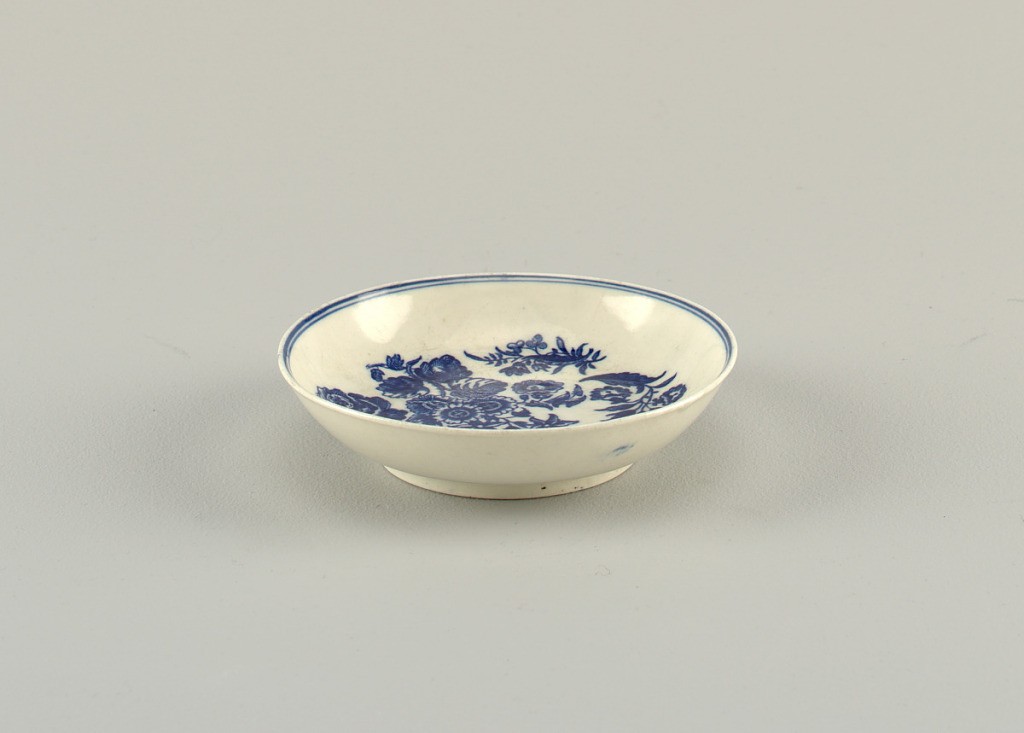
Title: Saucer
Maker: Royal Worcester, English, established 1751
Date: ca. 1770
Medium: soft paste porcelan, vitreous enamel
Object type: saucer
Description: Round saucer on circular foot. Blue floral decoration at center. Double line on inner rim.